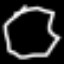
Label: octagon